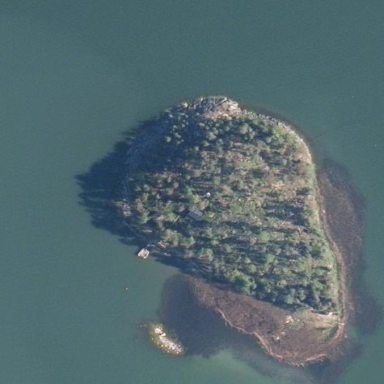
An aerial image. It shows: Islet located along the natural coastline.